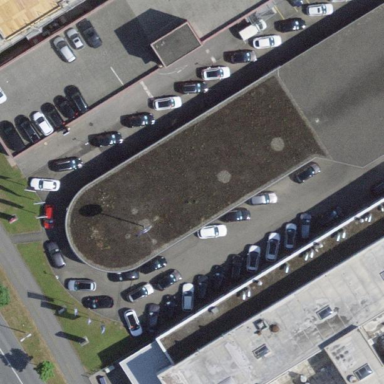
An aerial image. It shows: Building housing car shop.